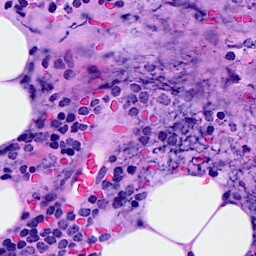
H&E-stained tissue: Breast